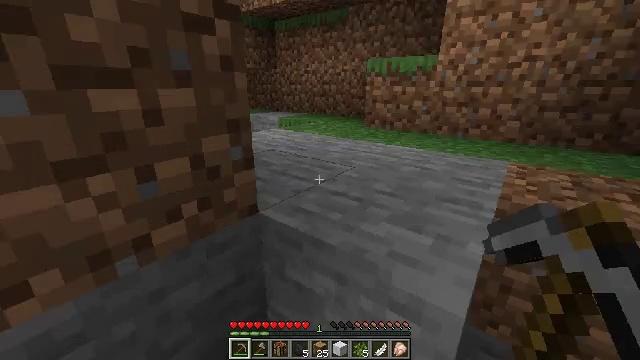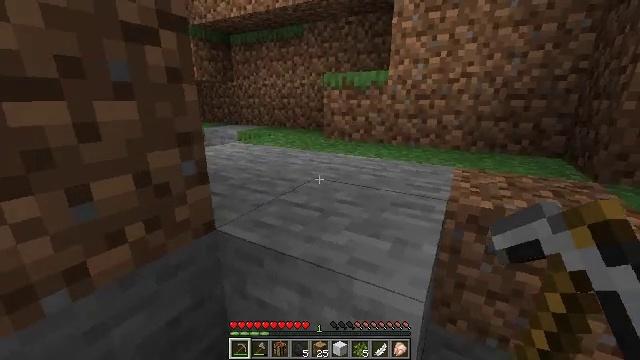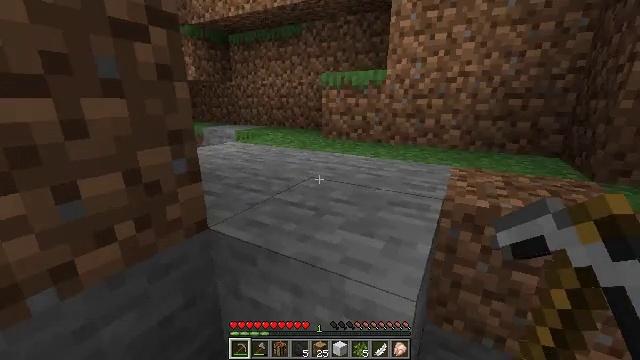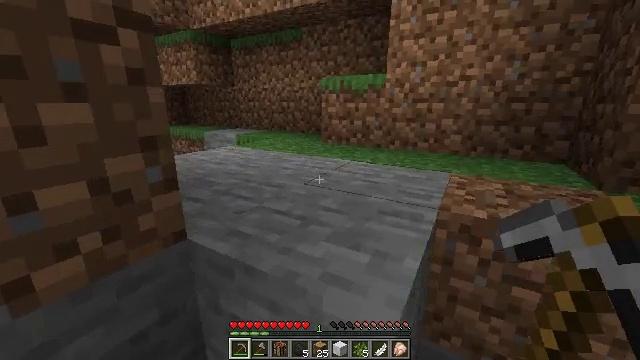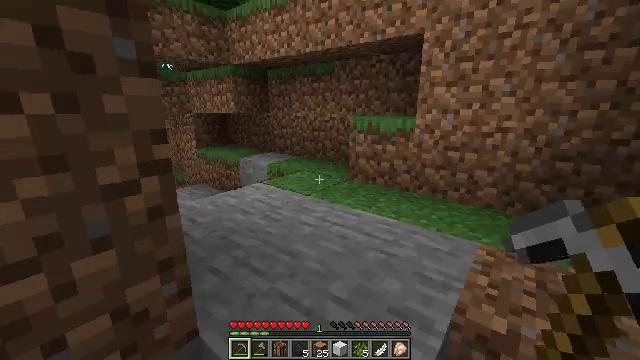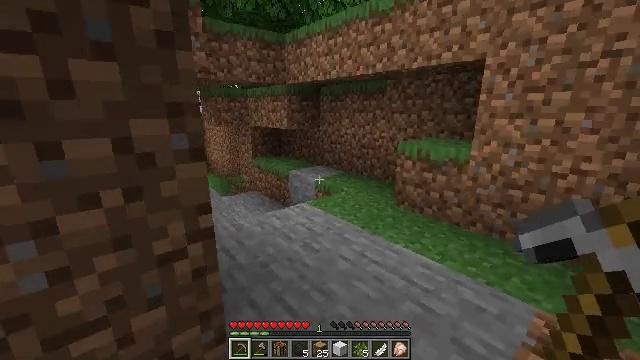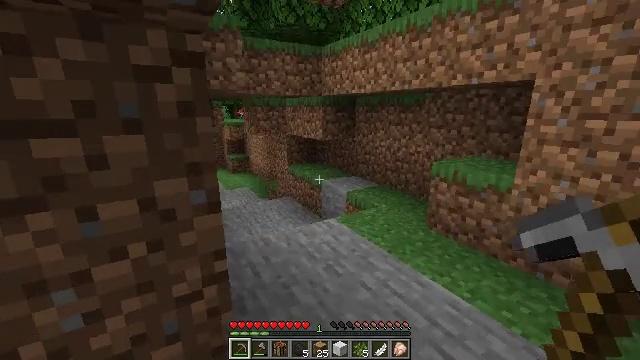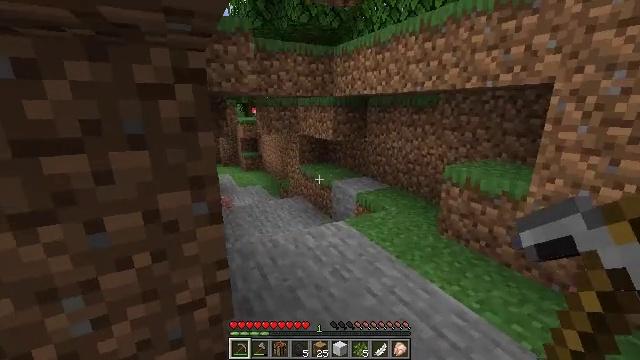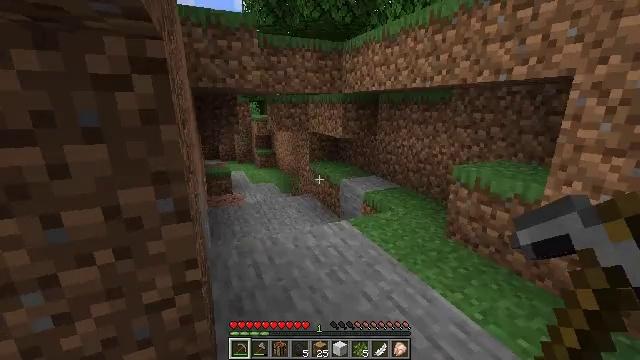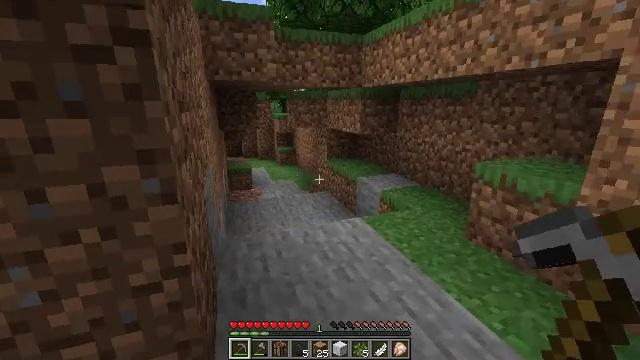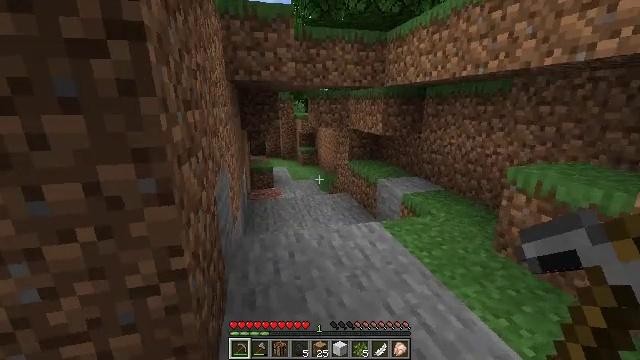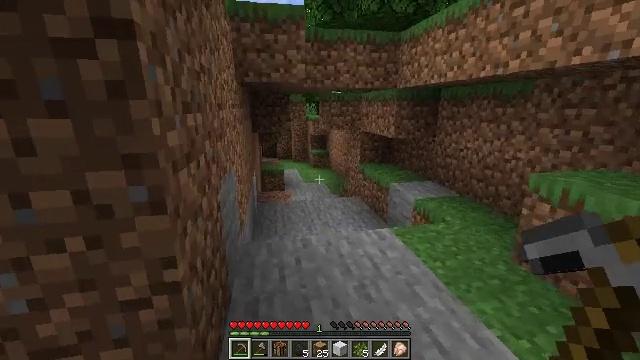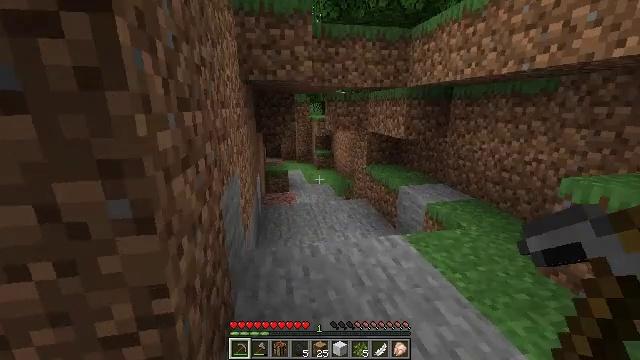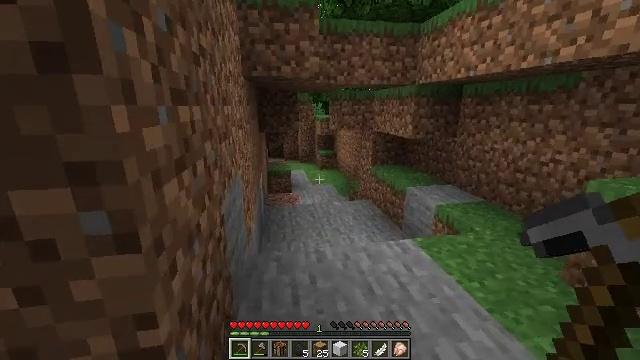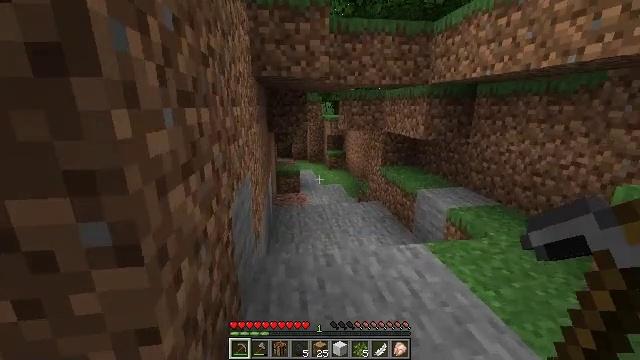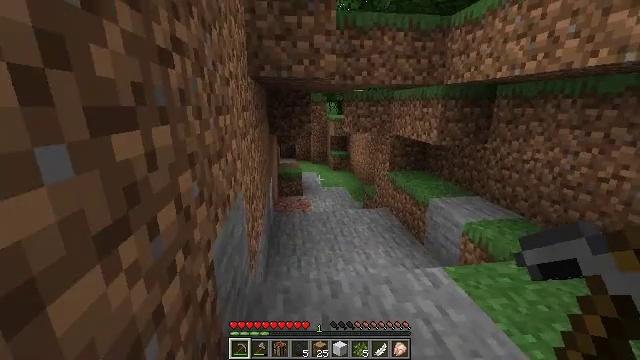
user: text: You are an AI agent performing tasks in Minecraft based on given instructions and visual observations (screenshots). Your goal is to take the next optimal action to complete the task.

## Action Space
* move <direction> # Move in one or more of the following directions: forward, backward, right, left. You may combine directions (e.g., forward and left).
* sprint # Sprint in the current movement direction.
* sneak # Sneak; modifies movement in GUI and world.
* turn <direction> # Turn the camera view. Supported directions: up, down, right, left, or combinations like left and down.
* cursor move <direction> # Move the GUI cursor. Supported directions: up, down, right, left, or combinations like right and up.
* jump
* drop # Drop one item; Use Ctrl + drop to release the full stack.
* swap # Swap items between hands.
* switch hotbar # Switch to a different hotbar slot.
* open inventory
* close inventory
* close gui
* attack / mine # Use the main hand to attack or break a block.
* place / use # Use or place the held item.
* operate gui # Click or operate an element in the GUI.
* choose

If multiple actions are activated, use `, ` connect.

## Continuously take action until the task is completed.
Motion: motion action
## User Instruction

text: Fish and kill the salmon.
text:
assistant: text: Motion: move right, turn right and up
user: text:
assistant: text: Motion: move forward and move right
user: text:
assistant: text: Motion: move forward and move right, turn left, jump
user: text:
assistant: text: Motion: move forward and move right, turn left, jump
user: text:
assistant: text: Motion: move forward and move right, turn left, jump
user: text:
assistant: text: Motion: move forward and move right, turn left, jump
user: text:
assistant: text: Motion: move forward and move right, turn left
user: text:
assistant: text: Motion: move forward and move right, turn left
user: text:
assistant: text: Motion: move forward and move right, turn left
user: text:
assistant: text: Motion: move forward and move right, turn left
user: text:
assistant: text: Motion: move forward and move left, turn left
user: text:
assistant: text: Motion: move forward and move left
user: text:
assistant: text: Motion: move forward
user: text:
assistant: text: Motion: move forward, turn left
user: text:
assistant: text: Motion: move forward
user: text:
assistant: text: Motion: no_op
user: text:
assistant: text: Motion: no_op
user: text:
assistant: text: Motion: no_op
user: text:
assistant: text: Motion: no_op
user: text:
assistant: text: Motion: move right
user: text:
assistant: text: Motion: move right
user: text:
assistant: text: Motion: move right
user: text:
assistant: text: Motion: move right
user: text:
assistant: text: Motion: move right
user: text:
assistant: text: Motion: move right, turn left
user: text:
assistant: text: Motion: move right, turn left
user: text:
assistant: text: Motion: move right, turn left
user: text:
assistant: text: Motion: move right
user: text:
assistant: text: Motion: no_op
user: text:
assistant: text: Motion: no_op